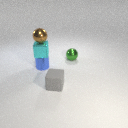
small gray rubber cube to the right of small blue metal cylinder